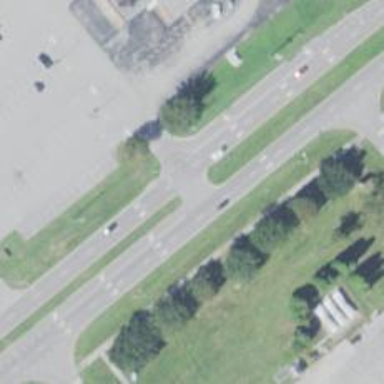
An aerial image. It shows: Secondary link road.